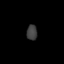
Tissue: lung
Cell type: Epithelial cells
Senescence score: 0.2064
Nuclear area (px): 161
Mean DAPI intensity: 61.478